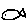
Label: fish